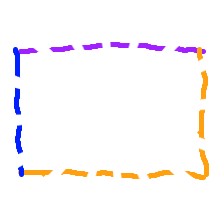
Shape: rectangle